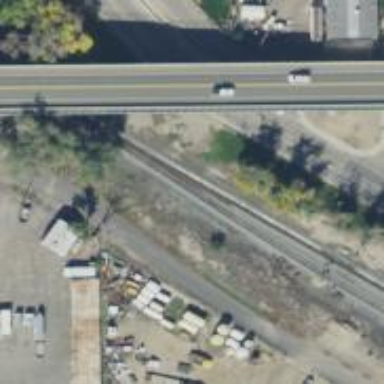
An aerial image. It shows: Railway siding for service.